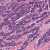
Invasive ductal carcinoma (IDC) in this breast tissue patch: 1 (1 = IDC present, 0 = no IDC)